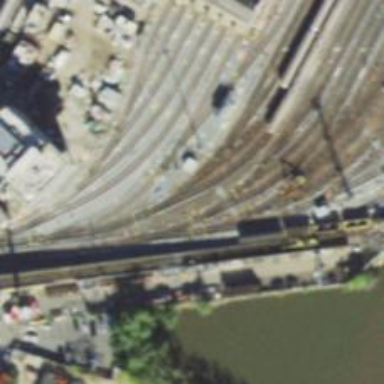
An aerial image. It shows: Electrified rail in service yard.